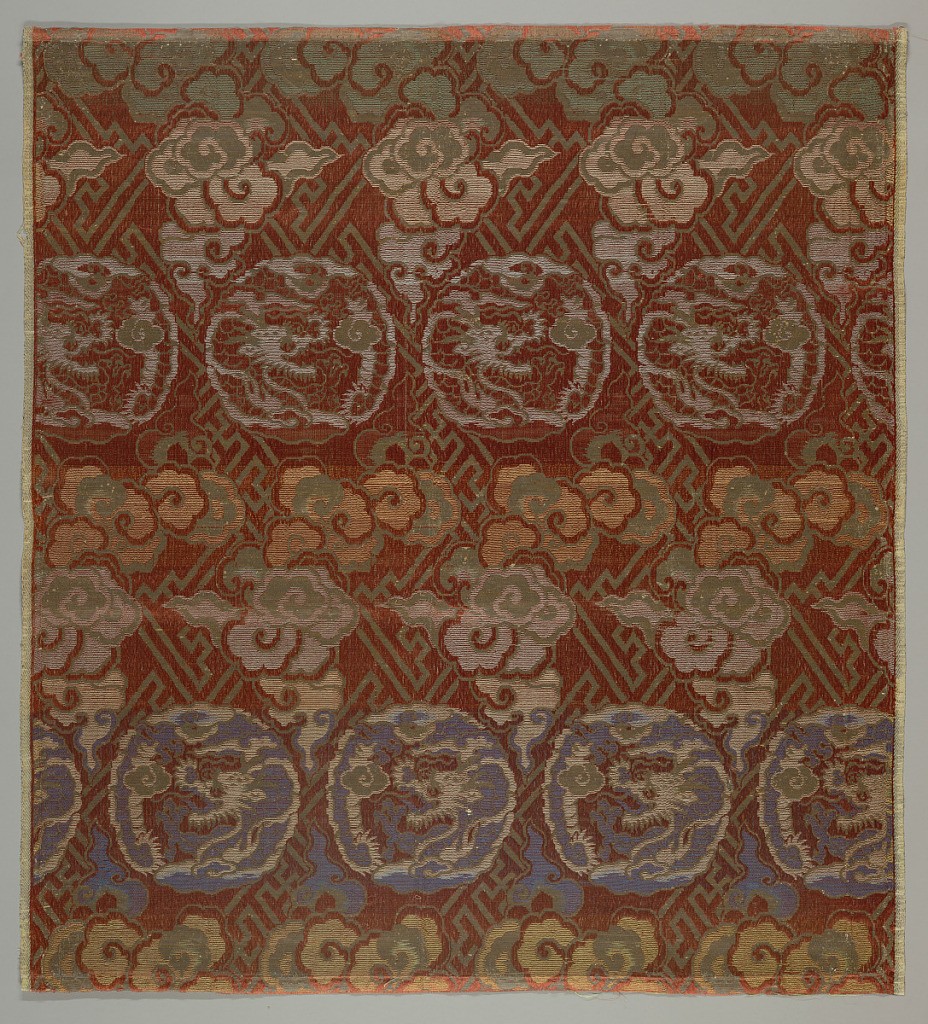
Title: Textile
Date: mid-19th century
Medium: silk, metallic thread, cotton (lining) Technique: plain compound satin
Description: Gift cloth, or fukusa, with woven pattern of dragons in roundels and flowers arranged in horizontal bands on a fret ground. In shades of rose, blue, green, and gray with details in silvered paper. Lined with loosely woven cotton cloth.